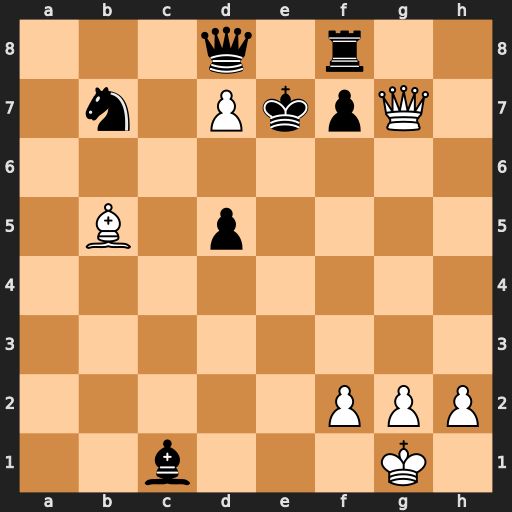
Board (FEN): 3q1r2/1n1PkpQ1/8/1B1p4/8/8/5PPP/2b3K1
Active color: w
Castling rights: -
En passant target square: -
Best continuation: Qe5#